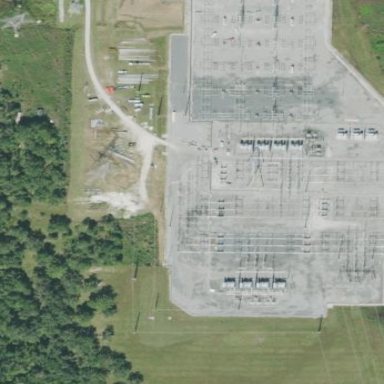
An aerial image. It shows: Outdoor power substation. The substation is at the transmission level. It is surrounded by fence.